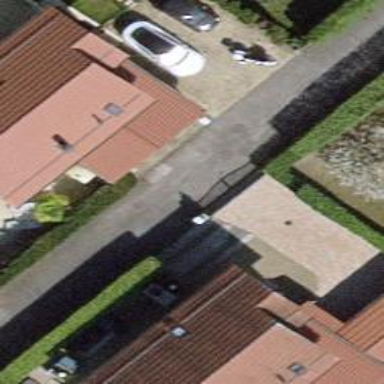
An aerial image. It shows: Living street.